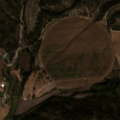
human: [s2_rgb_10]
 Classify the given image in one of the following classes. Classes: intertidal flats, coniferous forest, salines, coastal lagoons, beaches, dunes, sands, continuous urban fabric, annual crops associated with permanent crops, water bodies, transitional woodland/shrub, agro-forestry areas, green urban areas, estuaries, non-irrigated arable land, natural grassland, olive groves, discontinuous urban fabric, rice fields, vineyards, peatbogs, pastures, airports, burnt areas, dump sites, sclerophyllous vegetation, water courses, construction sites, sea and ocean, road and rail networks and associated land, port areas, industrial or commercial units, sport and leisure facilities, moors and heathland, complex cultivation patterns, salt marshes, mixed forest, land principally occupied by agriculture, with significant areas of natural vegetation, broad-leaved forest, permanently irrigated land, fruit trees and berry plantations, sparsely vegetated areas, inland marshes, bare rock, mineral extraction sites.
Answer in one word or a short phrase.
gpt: permanently irrigated land, agro-forestry areas, broad-leaved forest, transitional woodland/shrub